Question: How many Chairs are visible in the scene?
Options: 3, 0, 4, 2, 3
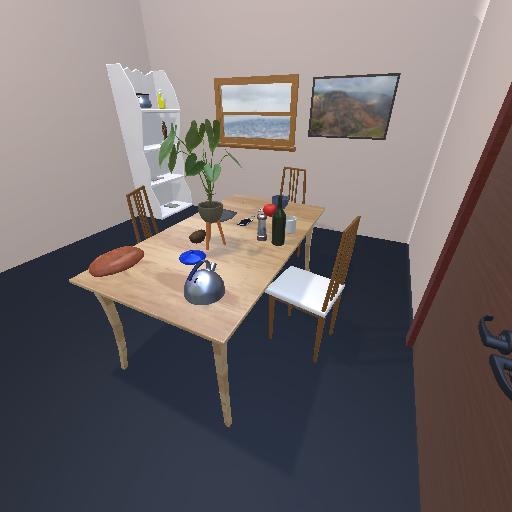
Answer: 3